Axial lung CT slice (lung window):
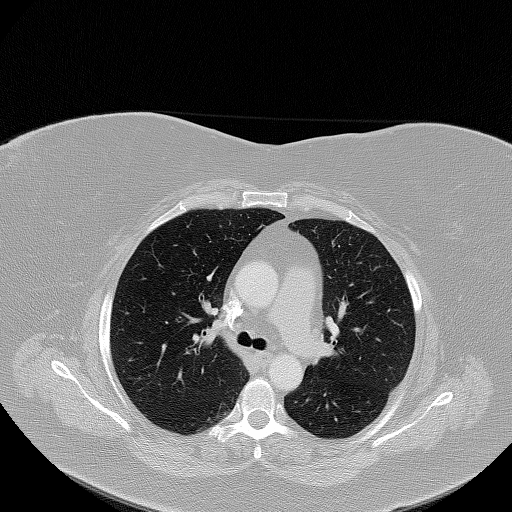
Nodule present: no